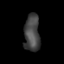
Tissue: lung
Cell type: Epithelial cells
Senescence score: 0.2329
Nuclear area (px): 568
Mean DAPI intensity: 69.514